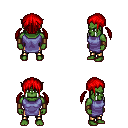
a pixel art fantasy rpg character, male body template, orc, green skin, chain tabard jacket, gold greaves, red twin-tailed hairstyle, leather bracers, four views (front, back, left, right), 2x2 character sprite sheet, small pixel art, hard edges, no anti-aliasing